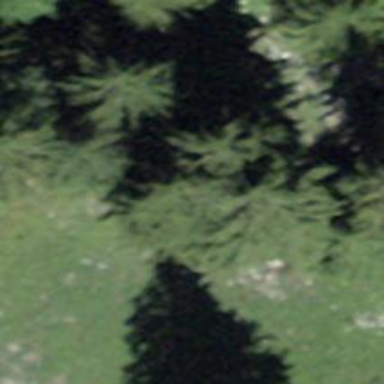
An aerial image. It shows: Forest area.